Interaction volume radius: 5 \u00c5
Interaction volume height: 10 \u00c5
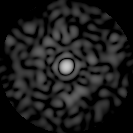
Disorder parameter: 0.8251